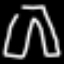
Label: pants